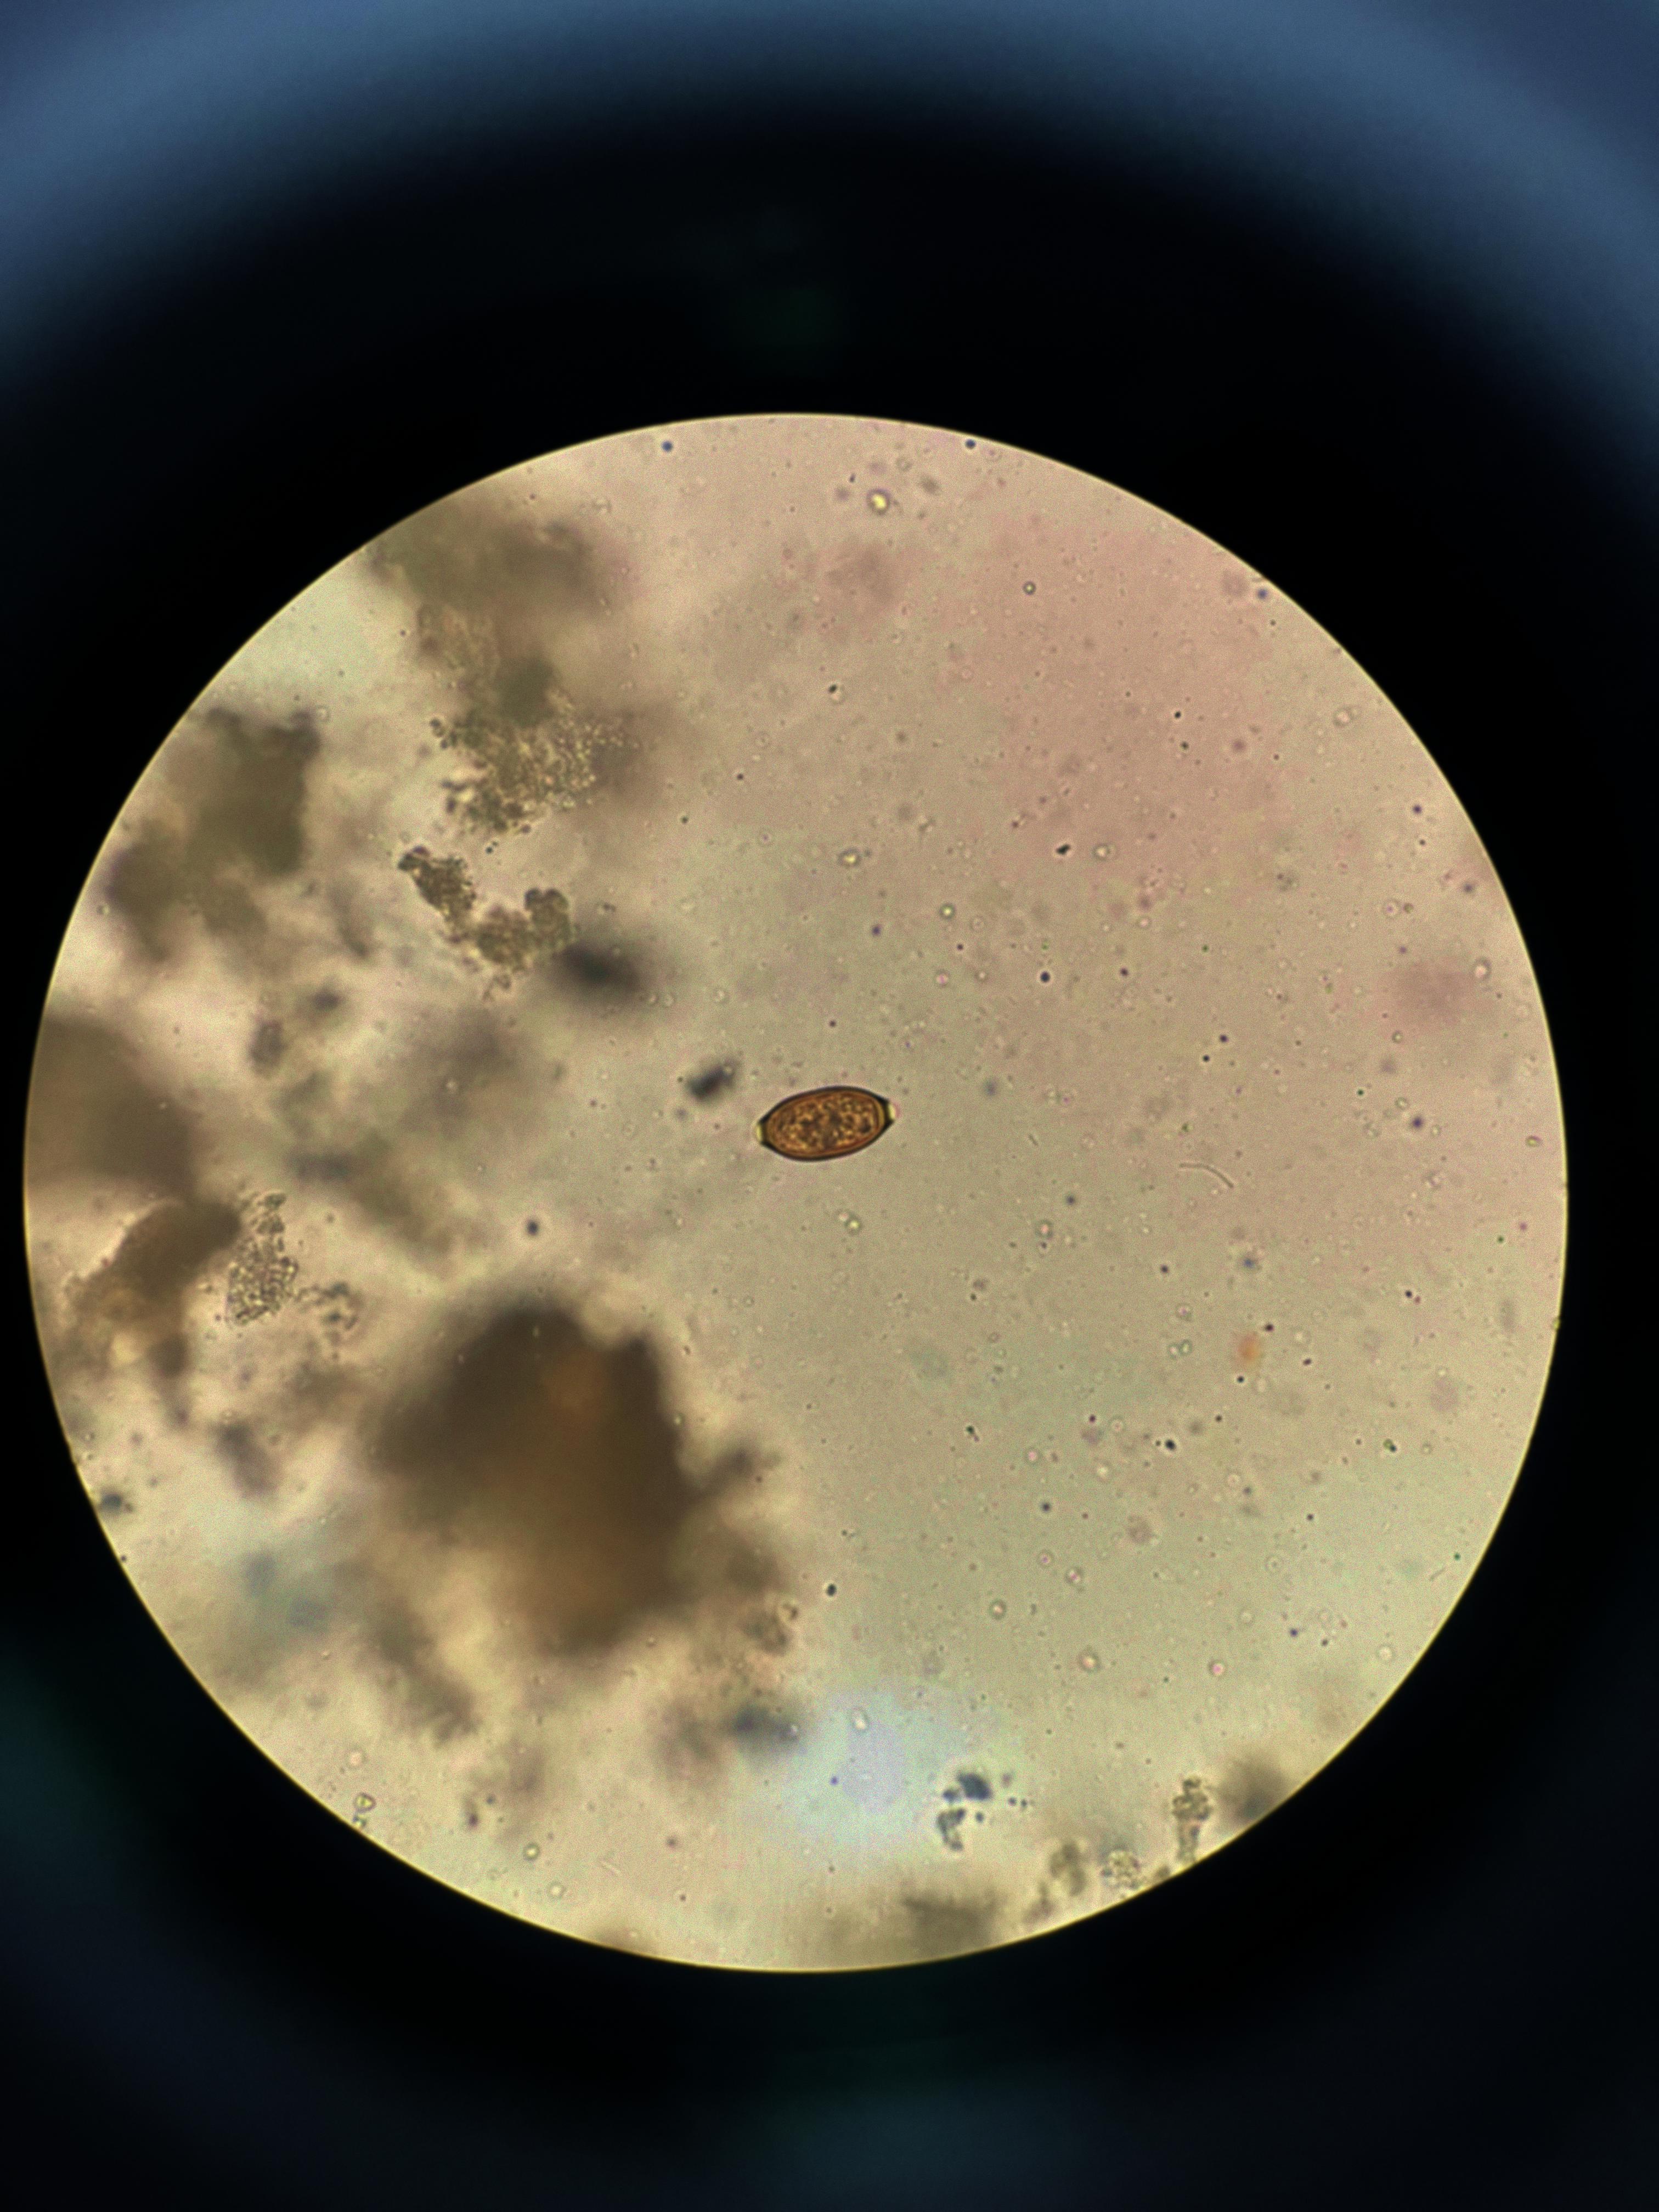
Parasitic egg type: Trichuris trichiura